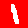
Digit: 1